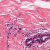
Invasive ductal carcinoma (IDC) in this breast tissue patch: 0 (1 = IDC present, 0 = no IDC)